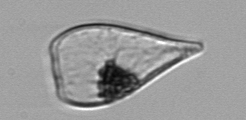
Label: Licmophora